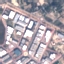
Land use / land cover class: Industrial